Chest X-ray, PA view. Patient: 40 years old, sex M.
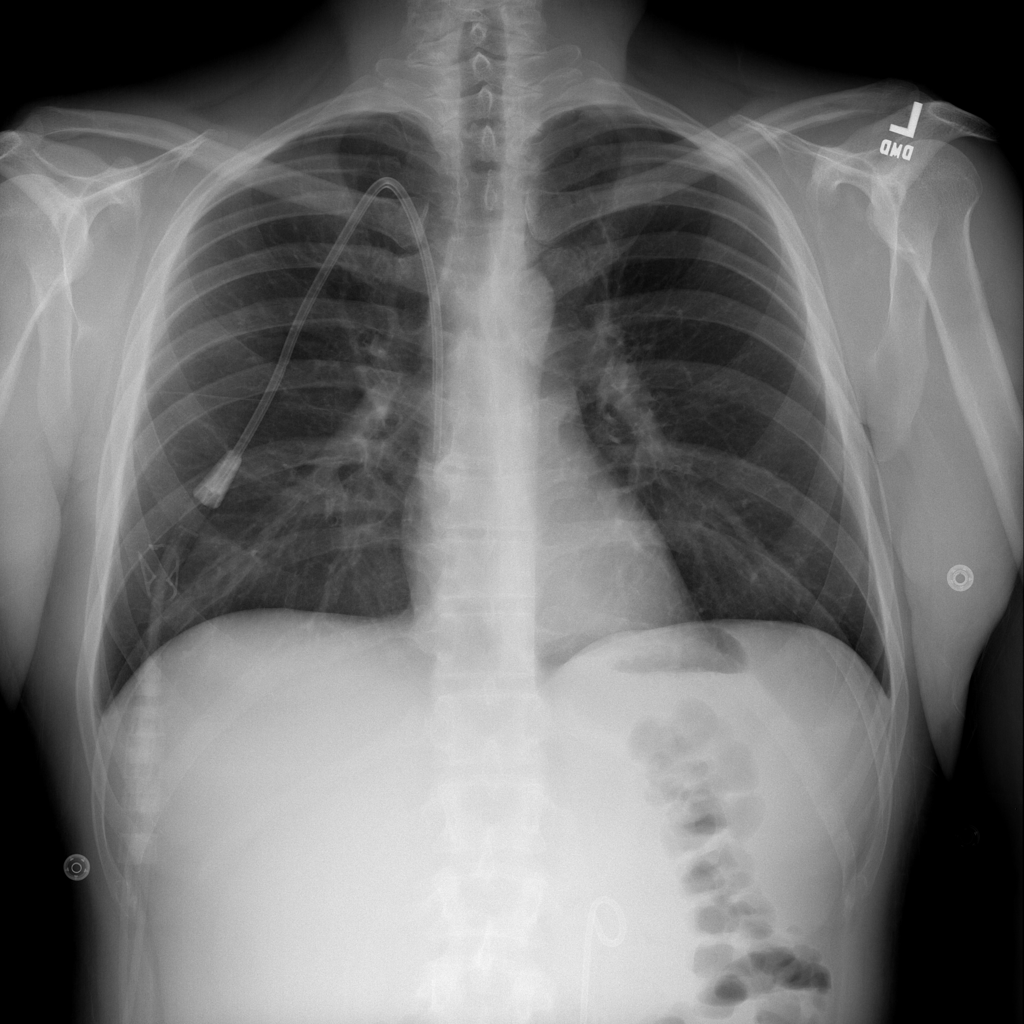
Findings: No Finding